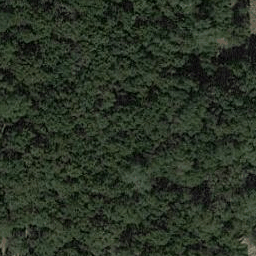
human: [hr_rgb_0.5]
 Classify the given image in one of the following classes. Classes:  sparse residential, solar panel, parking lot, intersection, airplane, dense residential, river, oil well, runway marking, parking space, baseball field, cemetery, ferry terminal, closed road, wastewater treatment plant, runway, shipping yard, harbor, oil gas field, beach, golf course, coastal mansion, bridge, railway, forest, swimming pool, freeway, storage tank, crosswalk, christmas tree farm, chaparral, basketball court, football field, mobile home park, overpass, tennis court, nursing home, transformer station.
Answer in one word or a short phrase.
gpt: forest